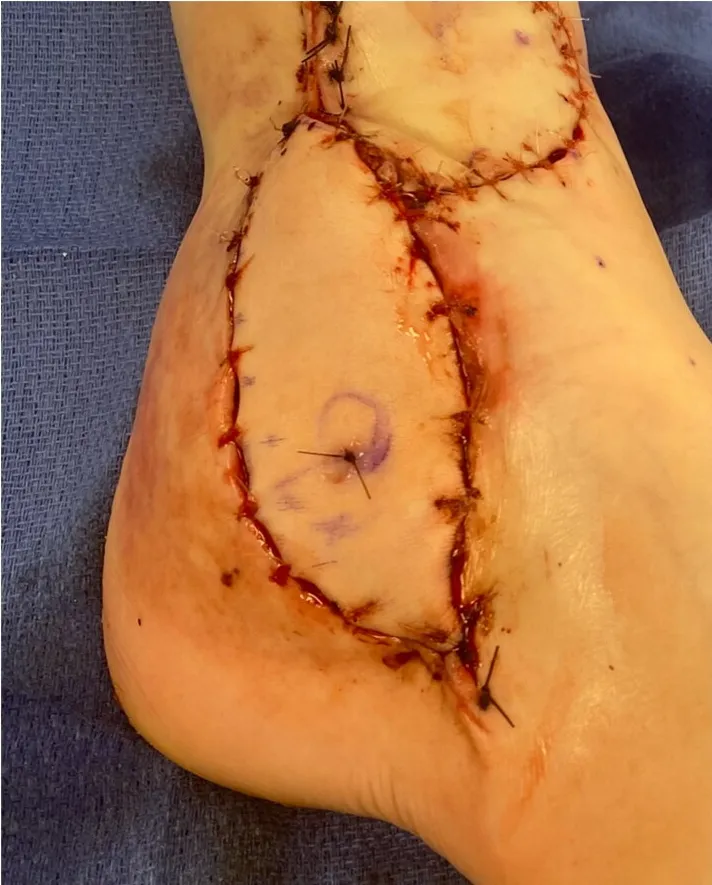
Right lower extremity wound appearance after radial forearm free flap. The proximal and distal portions of the defect were approximated with 4-0 Nylon sutures in a horizontal mattress fashion. The flap was inset with interrupted, simple 3-0 Monocryl sutures. The incision over the recipient anterior tibial artery was closed with interrupted, simple 3-0 Monocryl sutures. Nylon suture in the free flap marks the site at which doppler monitoring was performed over the flap postoperatively. EI.
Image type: medical_photograph (other_medical_photograph)